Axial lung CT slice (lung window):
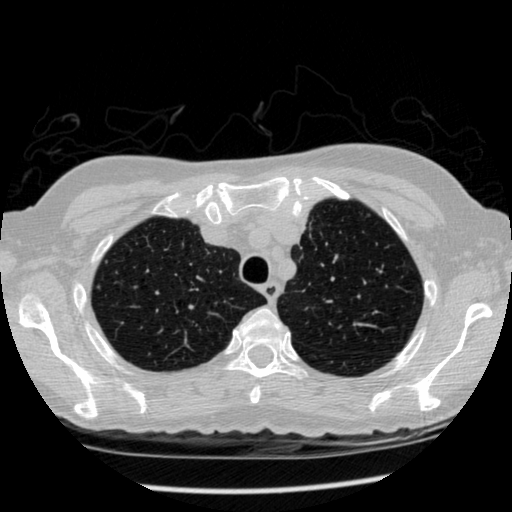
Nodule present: no